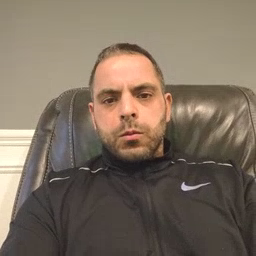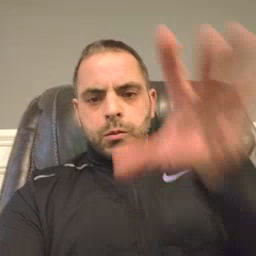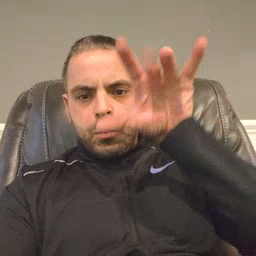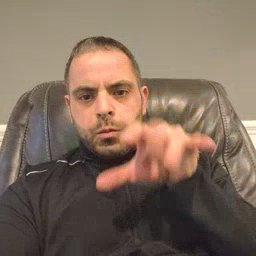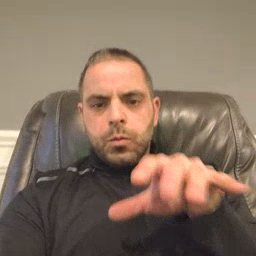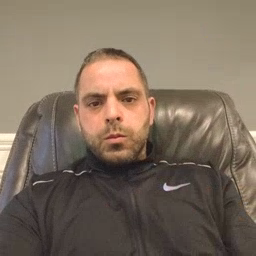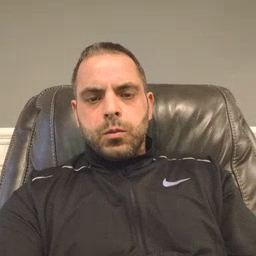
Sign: snow